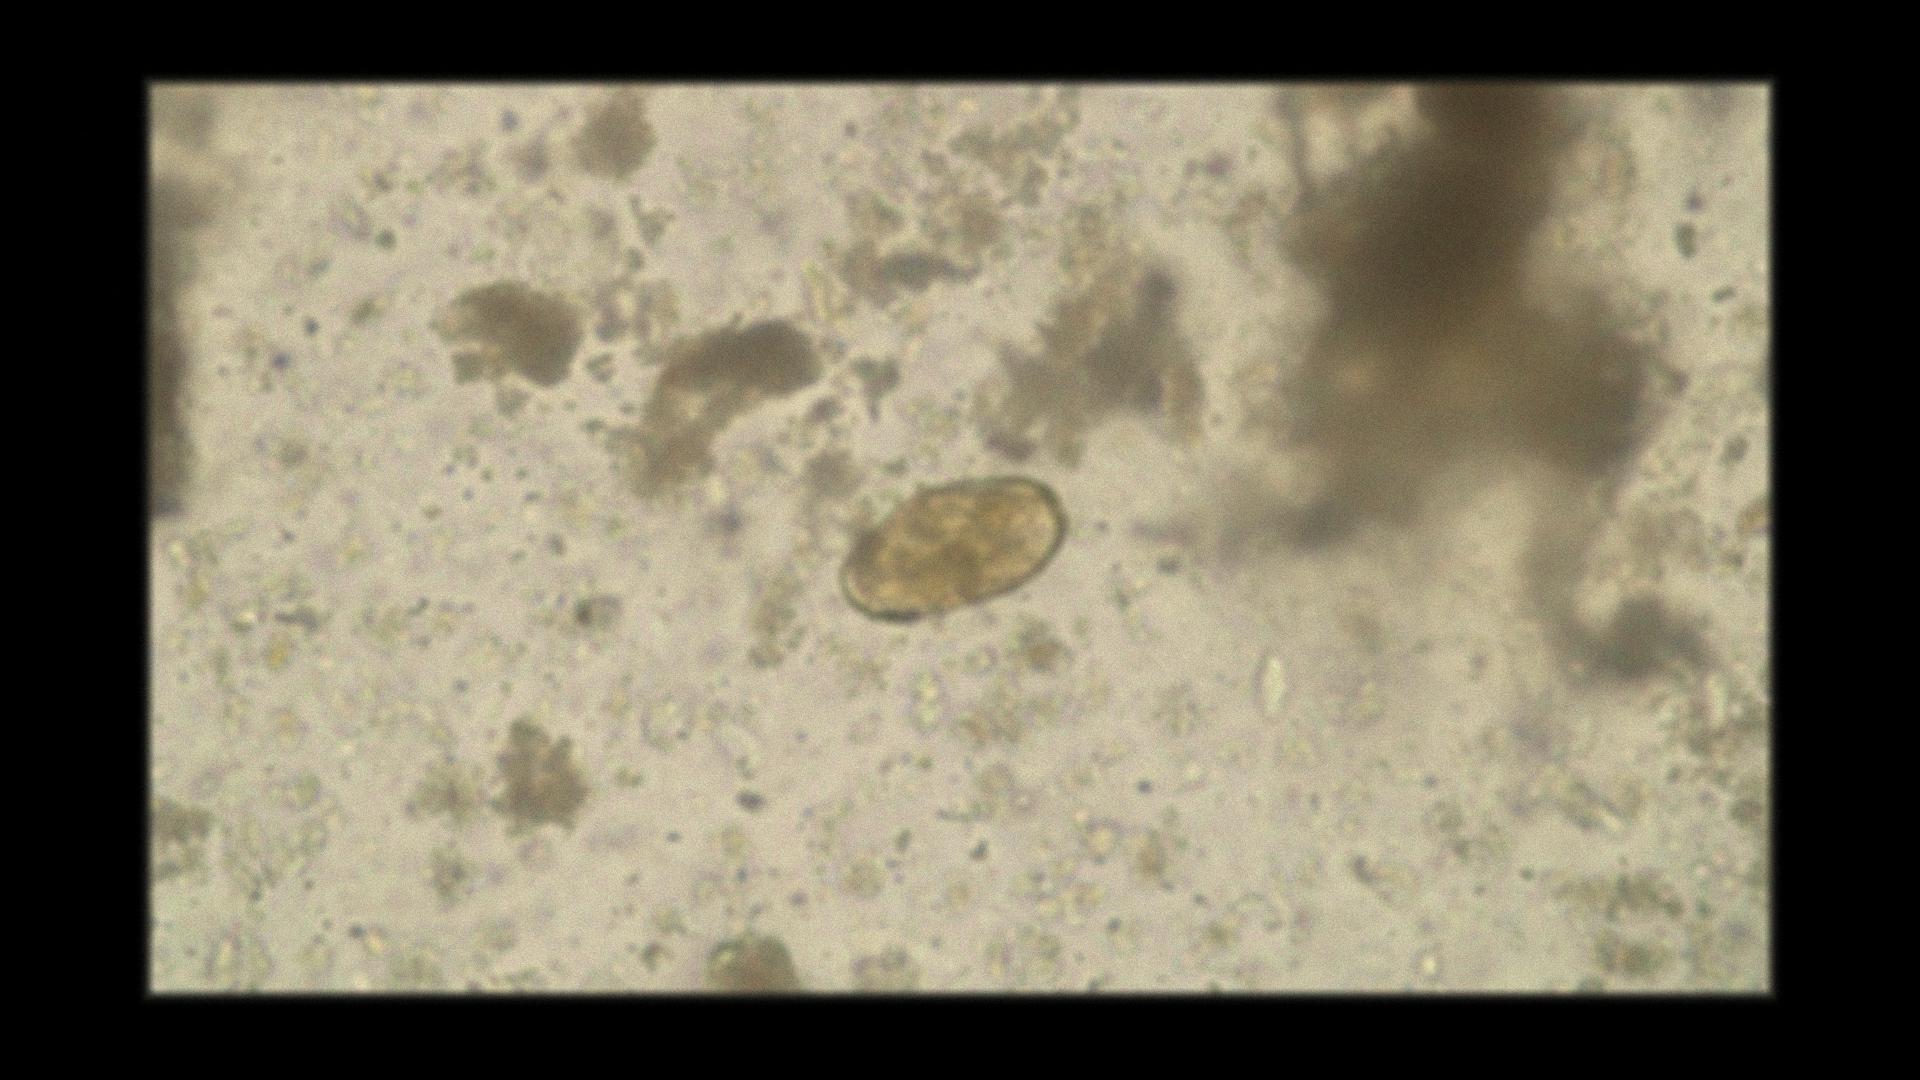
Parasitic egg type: Paragonimus spp